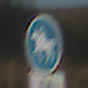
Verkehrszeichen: Reitweg
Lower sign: EinspurigeFahrzeugeFrei6
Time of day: MorningAfternoon
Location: Outdoor (Nature)
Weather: PartlyCloudy
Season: NotSpecified
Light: Natural